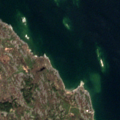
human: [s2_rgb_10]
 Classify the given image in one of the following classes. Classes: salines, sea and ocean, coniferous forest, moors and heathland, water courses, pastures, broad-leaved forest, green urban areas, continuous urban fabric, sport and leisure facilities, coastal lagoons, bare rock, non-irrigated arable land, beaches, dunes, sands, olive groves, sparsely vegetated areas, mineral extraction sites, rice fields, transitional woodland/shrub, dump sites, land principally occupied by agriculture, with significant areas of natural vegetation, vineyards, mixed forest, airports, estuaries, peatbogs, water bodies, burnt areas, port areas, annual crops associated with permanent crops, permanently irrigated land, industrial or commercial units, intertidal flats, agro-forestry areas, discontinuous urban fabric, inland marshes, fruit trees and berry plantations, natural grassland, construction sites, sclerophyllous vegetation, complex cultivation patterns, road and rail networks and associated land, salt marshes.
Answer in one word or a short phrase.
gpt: broad-leaved forest, bare rock, sea and ocean